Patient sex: M
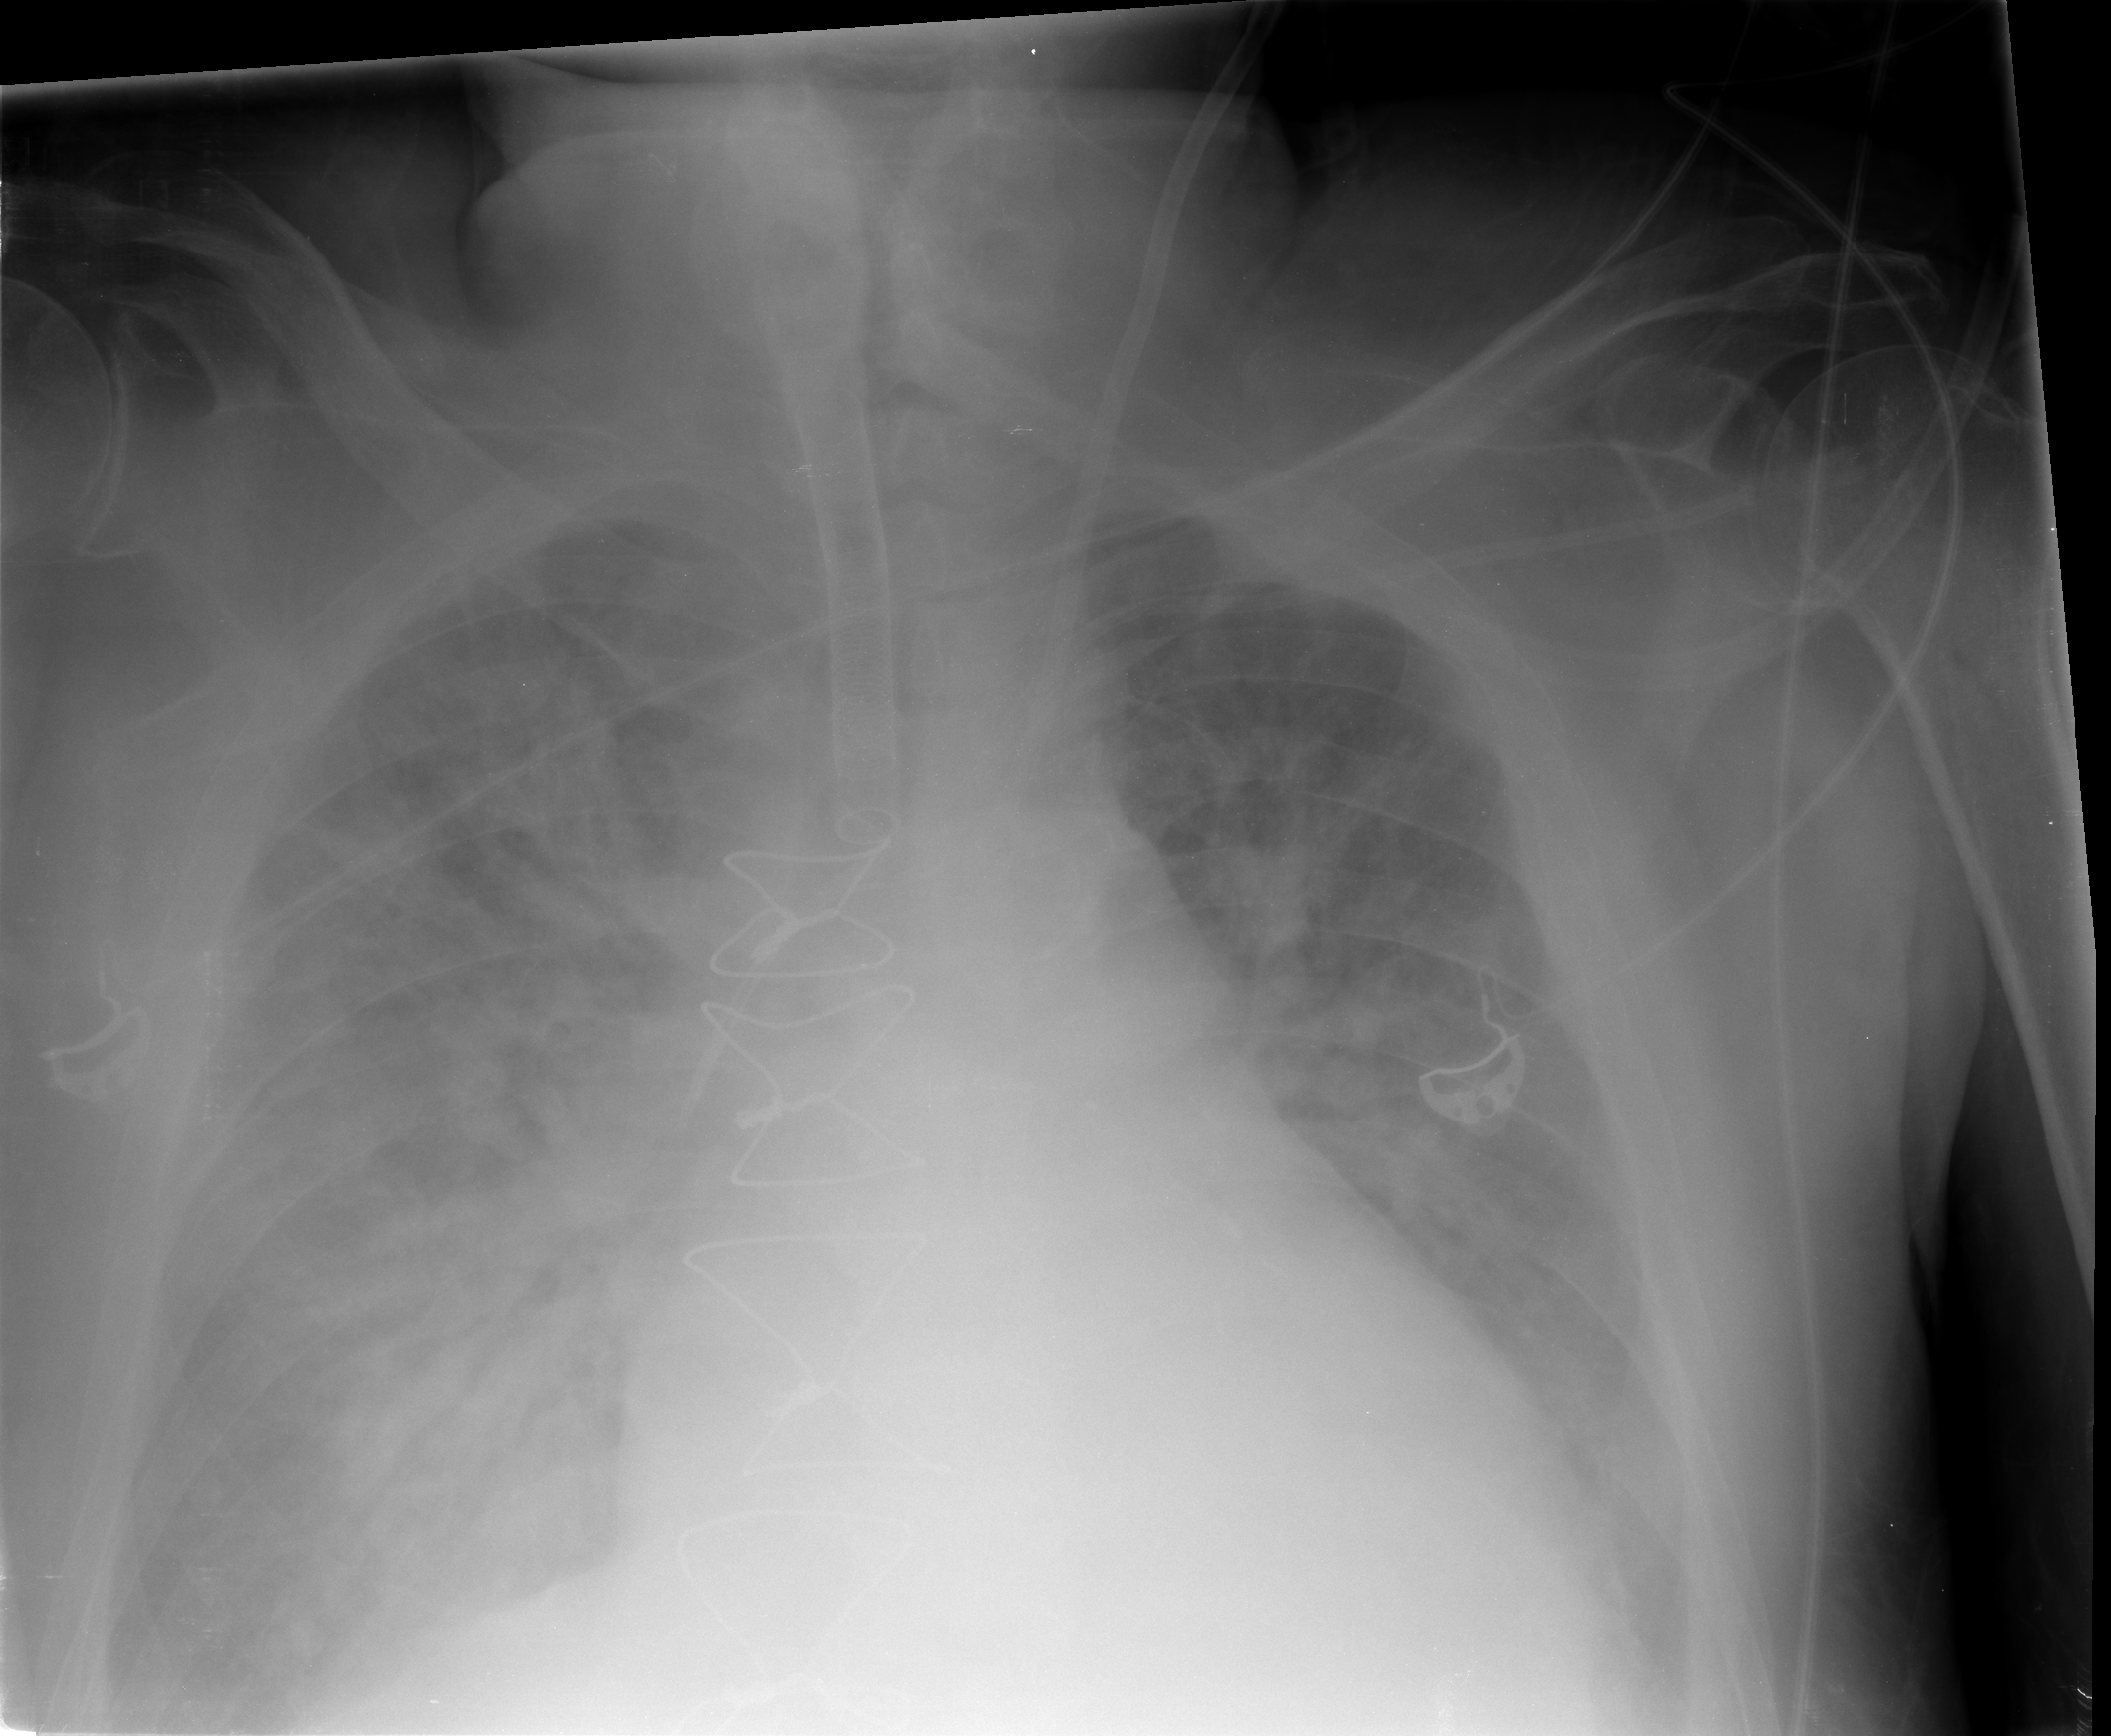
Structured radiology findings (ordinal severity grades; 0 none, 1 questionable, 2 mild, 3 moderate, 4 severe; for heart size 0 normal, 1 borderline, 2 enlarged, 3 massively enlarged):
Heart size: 3
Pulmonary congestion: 3
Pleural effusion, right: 3
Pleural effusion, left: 3
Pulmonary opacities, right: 4
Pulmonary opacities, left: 3
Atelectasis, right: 3
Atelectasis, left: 2